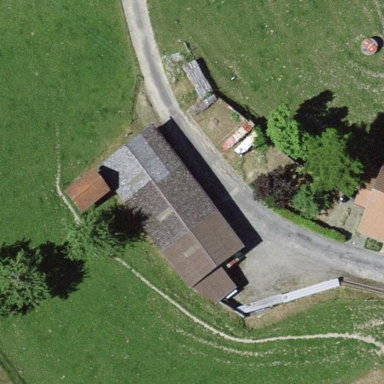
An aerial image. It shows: Shed.